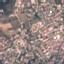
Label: Residential